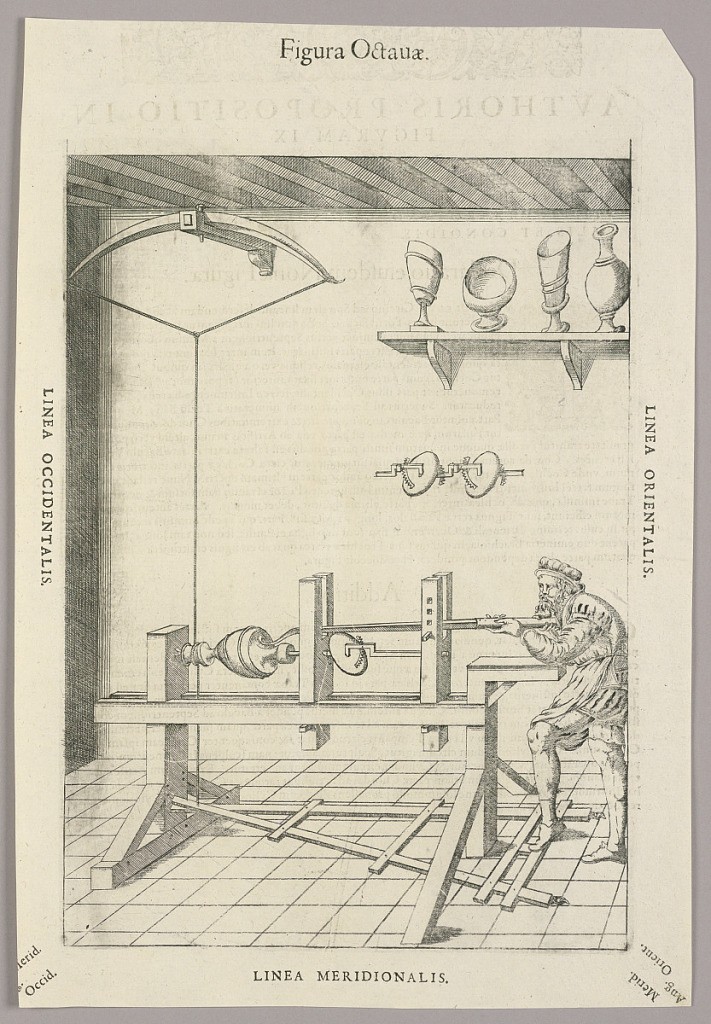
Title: Plate VIII, from Theatrum instrumentorum et machinarum
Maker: Julio Paschale
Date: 1582
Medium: Woodcut on paper
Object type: Print
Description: Man at right working on a wood turning lathe. Treadle on floor connected by rope to string of a bow, upper left, on ceiling. On shelf, upper right, more spools for turning. Grinding pieces with blades on wall. Man holds a section of a bow. Description in Latin on verso of 1949-152-205.